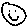
Label: smiley face